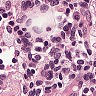
Metastatic tissue present: no